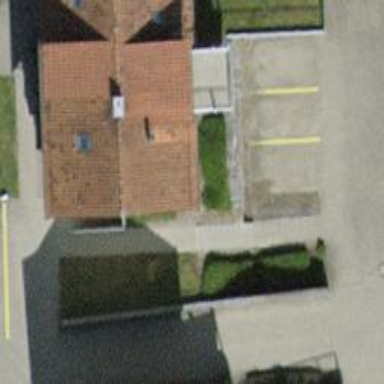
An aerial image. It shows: Road with steps.